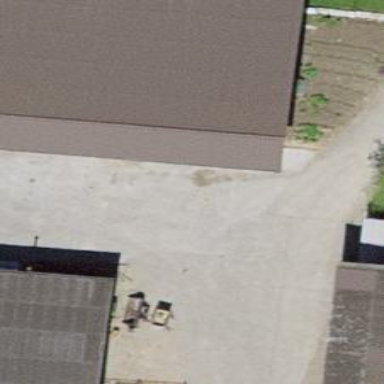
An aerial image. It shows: Farm auxiliary building.